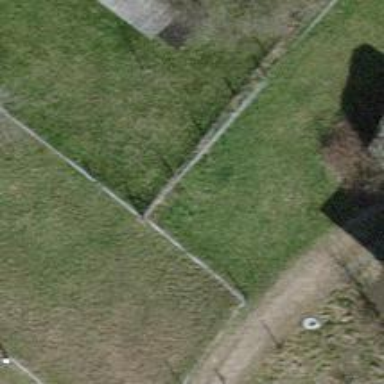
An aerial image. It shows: Fence.